Field crop: tomato
Growth stage: 1
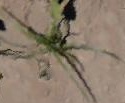
Species: cyperus